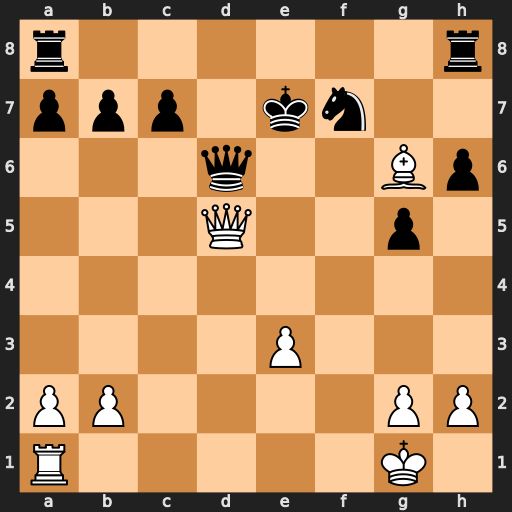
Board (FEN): r6r/ppp1kn2/3q2Bp/3Q2p1/8/4P3/PP4PP/R5K1
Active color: w
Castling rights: -
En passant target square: -
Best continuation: Qxf7+ Kd8 Qg7 Rf8 Bh5 Kc8 Rd1